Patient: sex F, age 56
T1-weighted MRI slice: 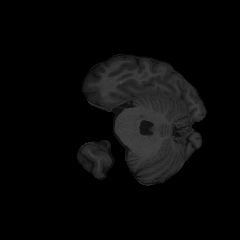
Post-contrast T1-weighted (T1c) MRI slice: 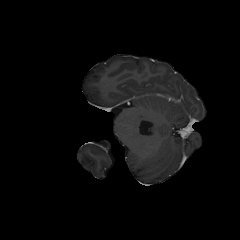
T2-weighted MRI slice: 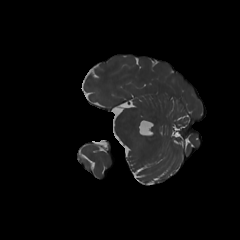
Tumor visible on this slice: yes
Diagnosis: Glioblastoma, IDH-wildtype
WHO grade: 4